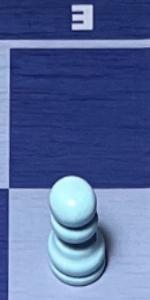
Label: Pawn_White